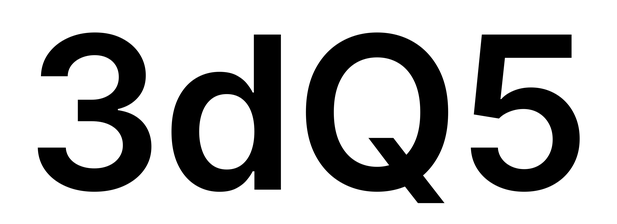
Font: Inter_SemiBold